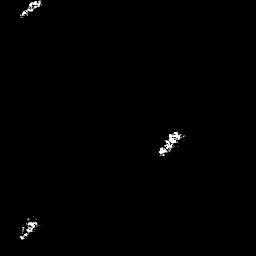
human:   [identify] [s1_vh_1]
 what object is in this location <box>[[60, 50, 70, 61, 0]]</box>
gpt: <ref>1 medium ship at the center</ref>

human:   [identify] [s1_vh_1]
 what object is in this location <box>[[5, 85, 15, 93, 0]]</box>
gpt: <ref>1 medium ship at the bottom left</ref>

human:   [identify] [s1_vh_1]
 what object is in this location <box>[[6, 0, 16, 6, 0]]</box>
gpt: <ref>1 small ship at the top left</ref>